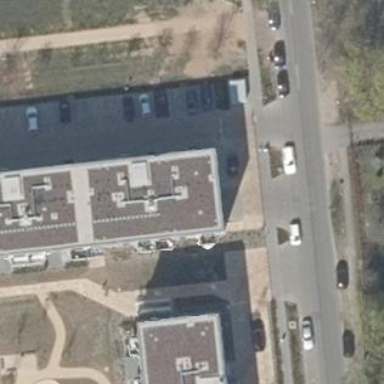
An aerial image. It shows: Apartment building with flat roof.